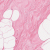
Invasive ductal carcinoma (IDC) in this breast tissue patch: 0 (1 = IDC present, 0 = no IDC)